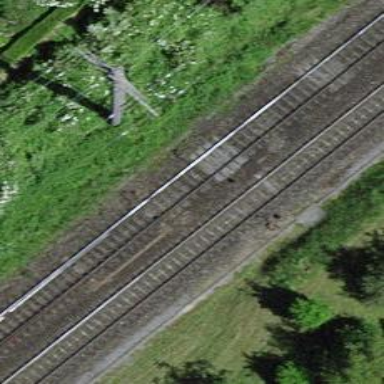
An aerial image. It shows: Railway switch.